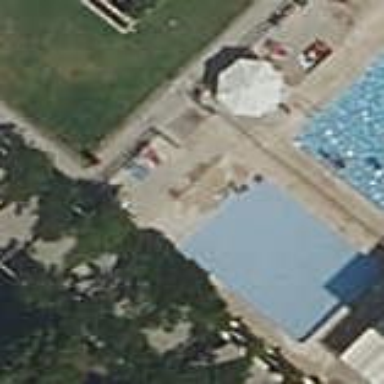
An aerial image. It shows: Swimming pool located in leisure land.